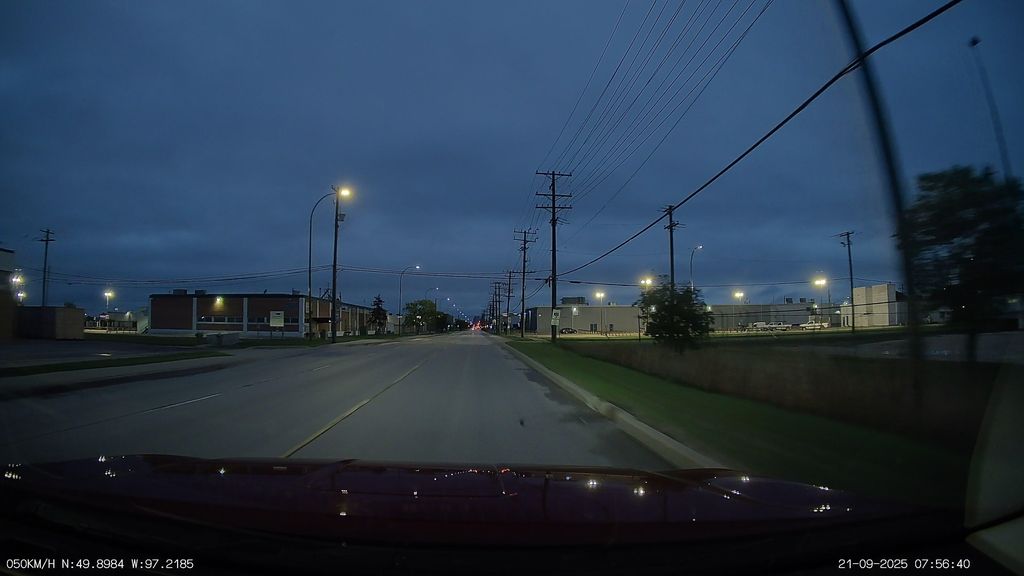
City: winnipeg